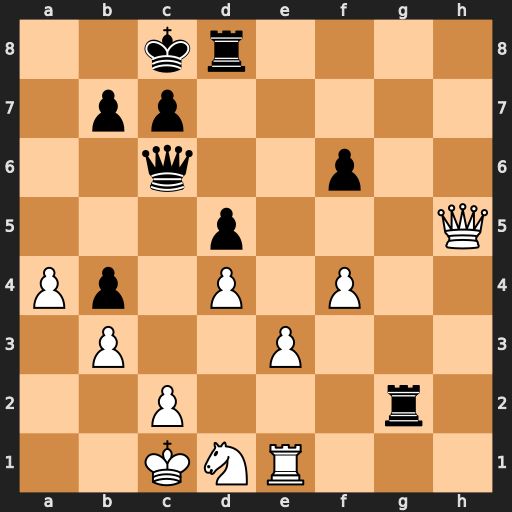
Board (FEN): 2kr4/1pp5/2q2p2/3p3Q/Pp1P1P2/1P2P3/2P3r1/2KNR3
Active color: w
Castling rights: -
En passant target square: -
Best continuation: Qh3+ Kb8 Qxg2